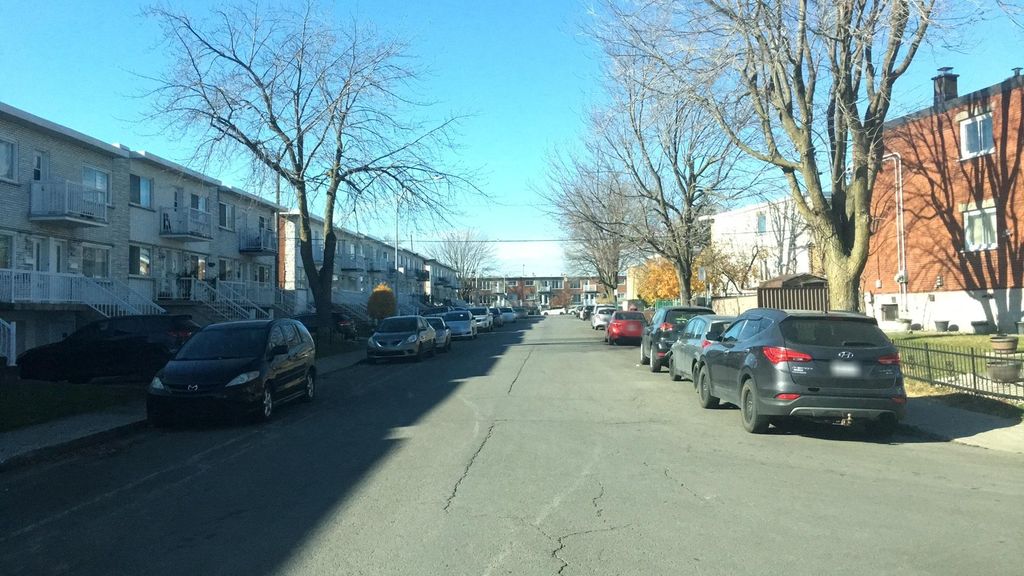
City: montreal